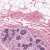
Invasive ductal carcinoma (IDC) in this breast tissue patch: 0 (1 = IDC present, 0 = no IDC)